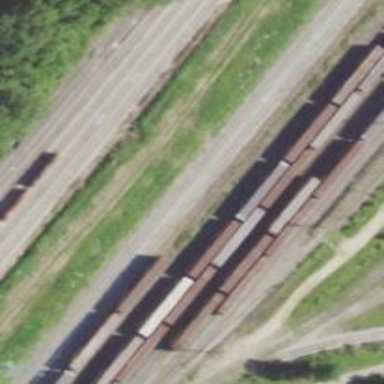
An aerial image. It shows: Railway yard.